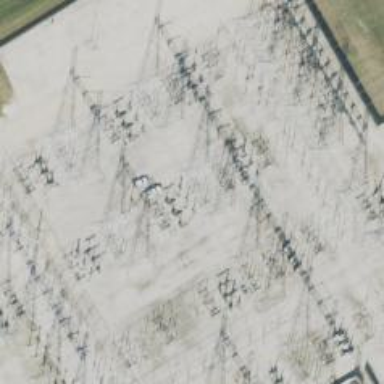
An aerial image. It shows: Switch used for power control.